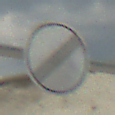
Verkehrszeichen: EndeSaemtlicherBegrenzungen
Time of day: MorningAfternoon
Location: Outdoor (Beach)
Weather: PartlyCloudy
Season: NotSpecified
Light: Natural